Aerial crown-view tile of a tropical tree (Barro Colorado Island, Panama), acquired 20241014:
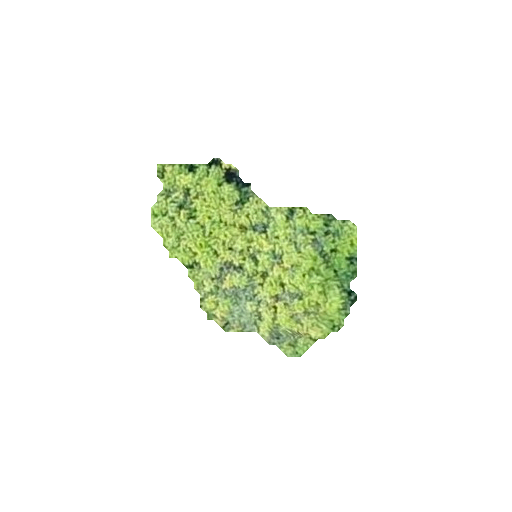
Species: Protium stevensonii
GBIF accepted scientific name: Tetragastris panamensis
Crown area: 39.428 m²